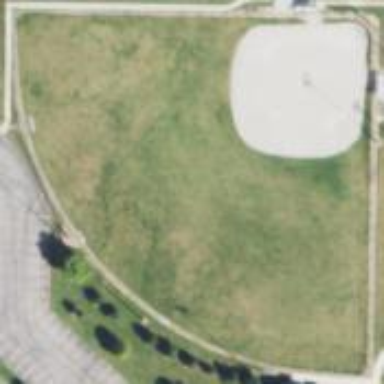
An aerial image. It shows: Baseball pitch for leisure land.